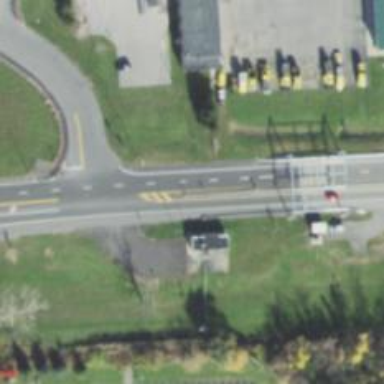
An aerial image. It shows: Toll gantry on the road.